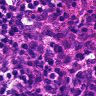
Metastatic tissue present: no